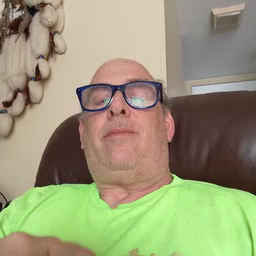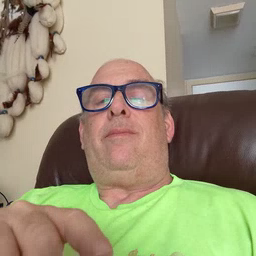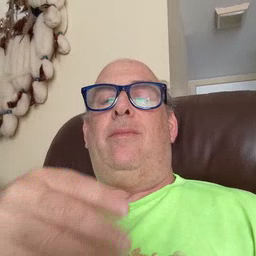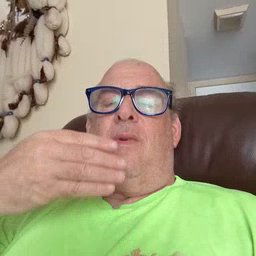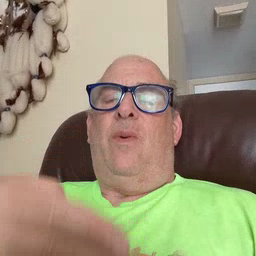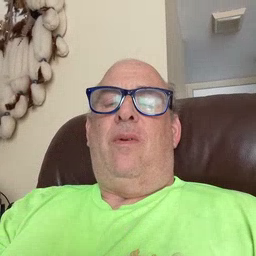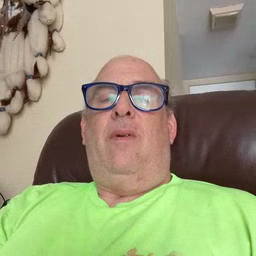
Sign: close